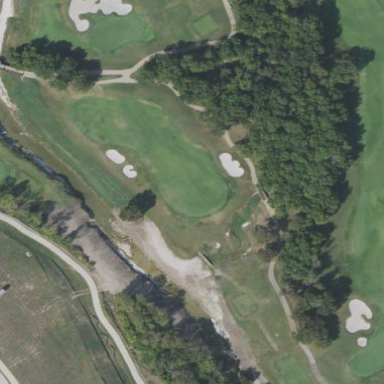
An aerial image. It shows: Rough grassy area used for golf.